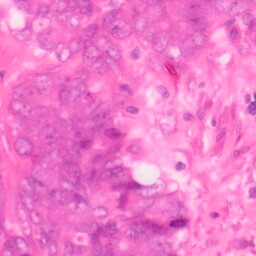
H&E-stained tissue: Colon